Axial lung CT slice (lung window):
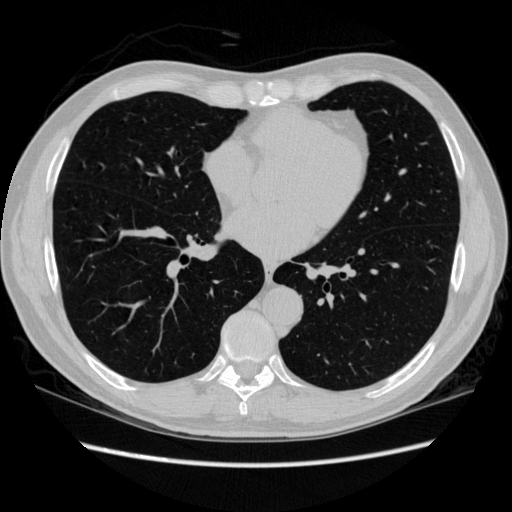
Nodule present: no